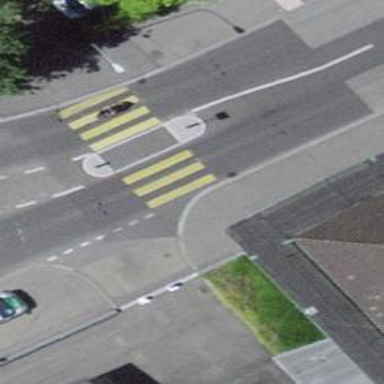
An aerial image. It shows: Uncontrolled crossing with central island on the road.